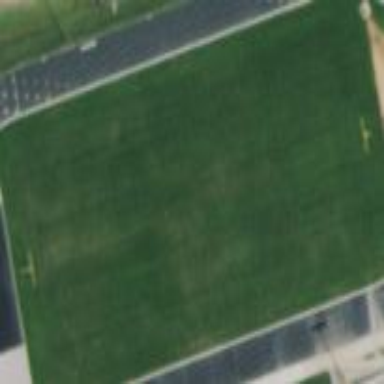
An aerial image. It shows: Pitch for American football.